Platform: macOS
Application: Chrome
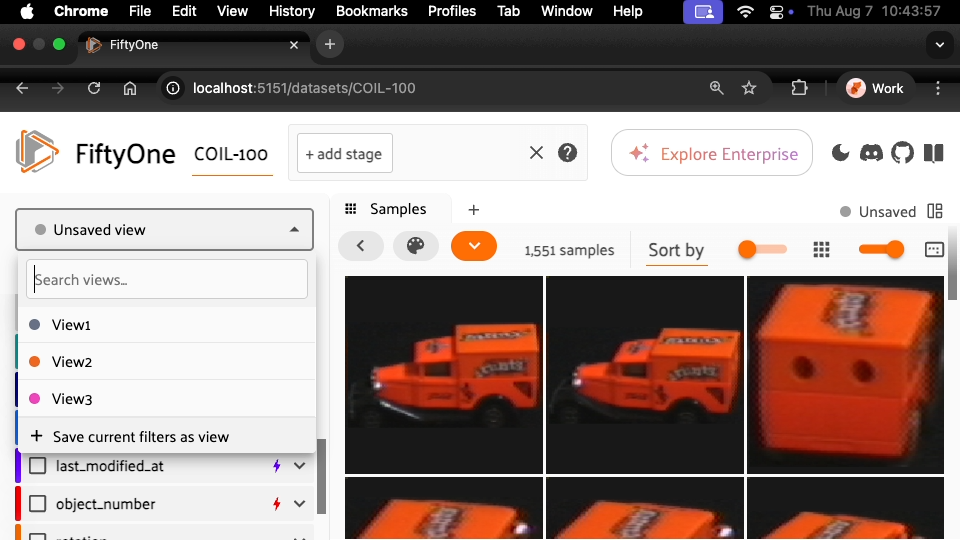
task_description: Load View1 from the saved views menu
action_type: select
element_info: Menu Item
steps_since_start: 1